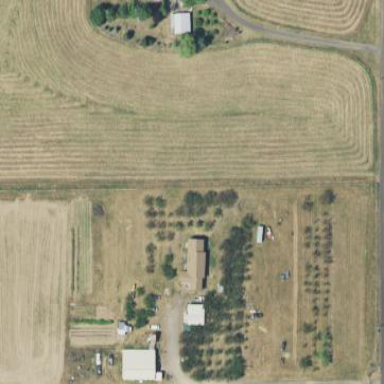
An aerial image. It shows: Orchard.